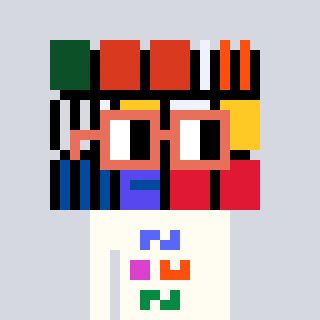
a pixel art character with square orange glasses, a abstract-shaped head and a grayscale-colored body on a cool background